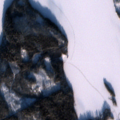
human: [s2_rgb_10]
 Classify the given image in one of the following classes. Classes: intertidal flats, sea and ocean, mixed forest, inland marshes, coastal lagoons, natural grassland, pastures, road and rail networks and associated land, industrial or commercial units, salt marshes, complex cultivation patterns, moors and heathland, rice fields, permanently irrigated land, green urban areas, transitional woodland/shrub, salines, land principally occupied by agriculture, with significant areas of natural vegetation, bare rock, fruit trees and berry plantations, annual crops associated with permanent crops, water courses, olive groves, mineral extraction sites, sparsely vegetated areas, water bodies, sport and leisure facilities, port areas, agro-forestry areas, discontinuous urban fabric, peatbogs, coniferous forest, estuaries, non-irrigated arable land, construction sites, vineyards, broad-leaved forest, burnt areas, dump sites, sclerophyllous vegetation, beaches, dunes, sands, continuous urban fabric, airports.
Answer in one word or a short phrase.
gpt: coniferous forest, mixed forest, transitional woodland/shrub, water bodies